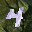
Label: 4